Question: I just started using the <URL> in my wordpress site. I need to customize the menu on the left hand side. The items in the submenu should be shown below the parent item, not on next to it. I started by using the side-navigation css styles, but I can't get the child items to work.
'''
.side-nav {
list-style: none;
margin: 0;
padding: 0;
border-top: 1px solid #ededed;
margin-bottom: 20px;
}
.side-nav ul {
list-style: none;
margin: 0;
padding: 0;
}
.side-nav li {
margin: 0;
padding: 0;
}
.side-nav li a {
border-bottom: 1px solid #ededed;
display: block;
height: auto;
font-weight: normal;
font: 14px/39px 'MuseoSlab500Regular', arial, helvetica, sans-serif;
color: #333333;
}
.side-nav li a {
line-height: 1.69em;
padding: 8px 0;
}
.side-nav li a:hover {
background: none;
}
.side-nav li.current_page_item > a {
background: none;
color: #a0ce4e;
}
.side-nav li.current_page_item li a {
color: #333333;
border-bottom: 1px solid #ededed;
}
.side-nav .children {
display: none;
margin-left: 15px;
}
.side-nav .arrow {
display: inline;
margin-left: 0;
}
.side-nav .arrow:after {
position: absolute;
font-size: 14px;
font-family: IcoMoon;
}
.side-nav-left .side-nav {
border-right: 1px solid #ededed;
}
.side-nav-left .side-nav li.current_page_item > a {
border-right: 3px solid #a0ce4e;
}
.side-nav-left .side-nav .arrow {
margin-left: 10px;
}
.side-nav-left .side-nav .arrow:after {
content: '
105';
}
.side-nav-right .side-nav {
border-left: 1px solid #ededed;
}
.side-nav-right .side-nav li.current_page_item > a {
padding-left: 23px;
border-left: 3px solid #a0ce4e;
}
.side-nav-right .side-nav li a {
padding-left: 25px;
}
.side-nav-right .side-nav .arrow {
margin-right: 10px;
}
.side-nav-right .side-nav .arrow:after {
content: '
104';
}
.side-nav-right .side-nav .children {
margin-left: 40px;
}
.side-nav-right .side-nav .children a {
padding-left: 0;
}
'''
For better understanding here is a screenshot of what I try to build.

The Image on the left shows the current style of the menu / submenu. The image on the right is showing the side-navigation template which comes with Avada. Out of the Box it's not possible to use the side-navigation style in the main menu. I already posted a question in the Theme-Fursion forum, but they were not able to help me. Maybe you can give me a hint.
Thank you
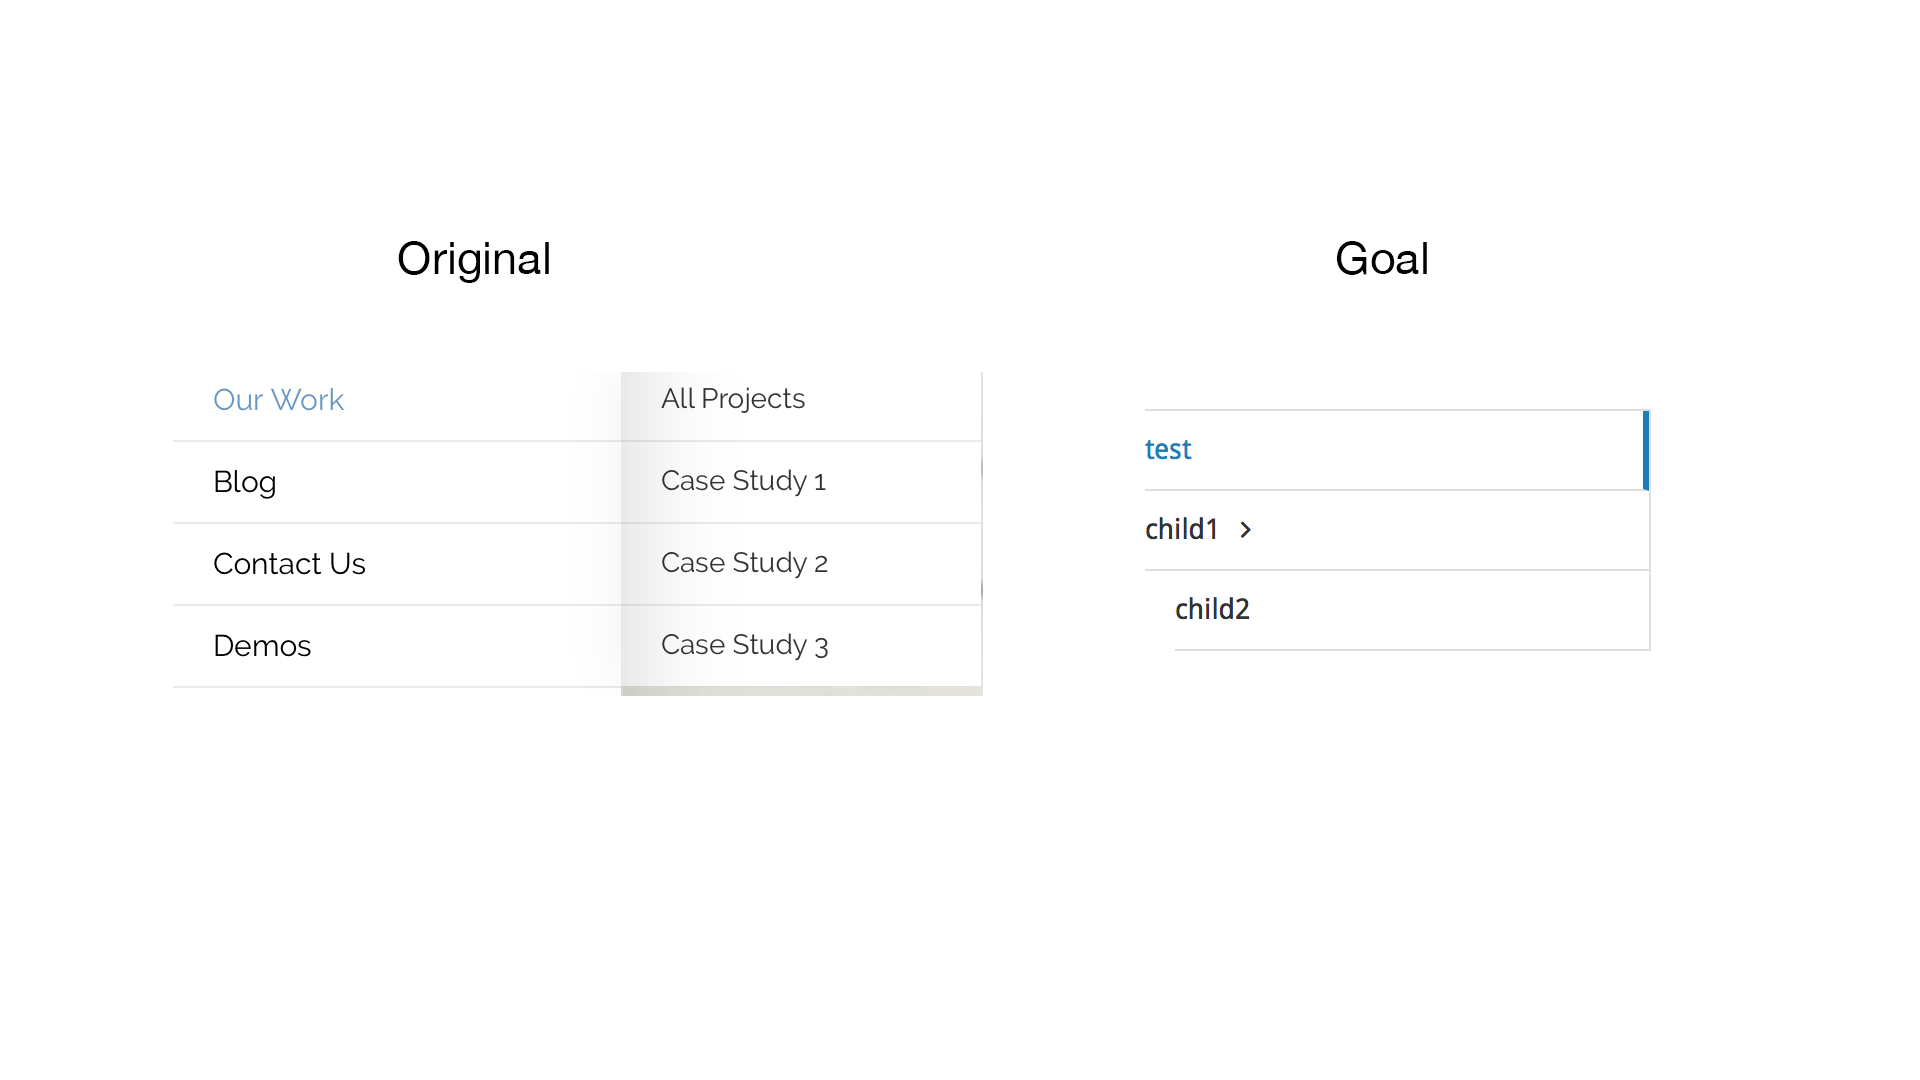
Answer: To achieve this effect you would have to change the positioning of the submenu list from 'absolute' to 'relative', and adjust it a bit e.g. in this way:
'''
body.side-header-left #side-header #nav > ul > li > ul.sub-menu {
position: relative;
right: auto;
left: auto;
top: auto;
visibility: visible;
opacity: 1;
width: 100%;
height: 0;
overflow:hidden;
}
body.side-header-left #side-header #nav > ul > li:hover > ul.sub-menu,
body.side-header-left #side-header #nav > ul > li.current_page_item > ul.sub-menu {
height: auto;
}
'''